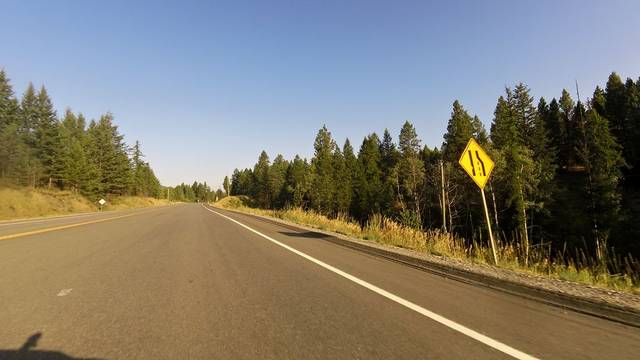
Region: Canada
Coordinates: 49.473, -115.5184